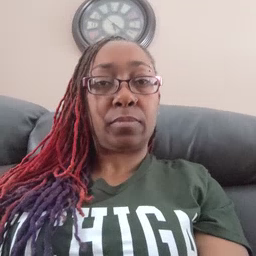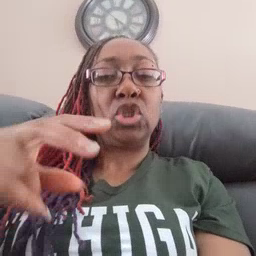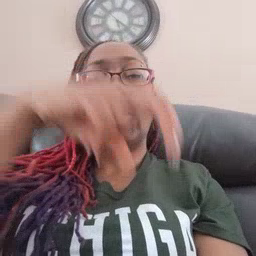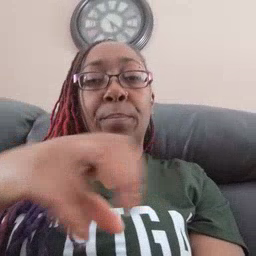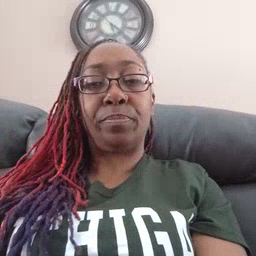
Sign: jump